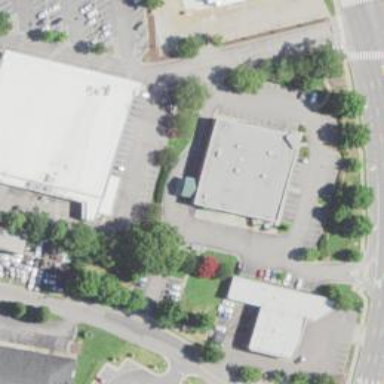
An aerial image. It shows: Commercial building.